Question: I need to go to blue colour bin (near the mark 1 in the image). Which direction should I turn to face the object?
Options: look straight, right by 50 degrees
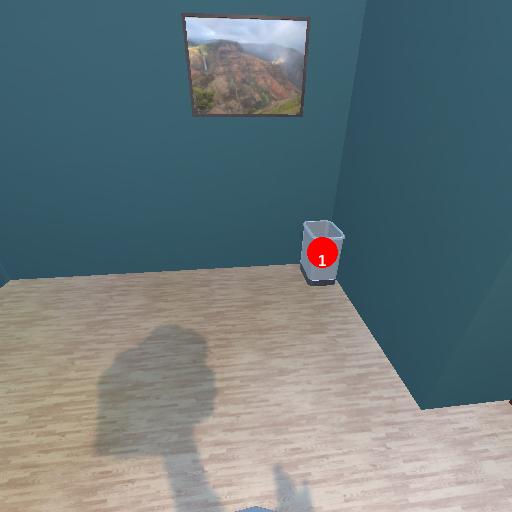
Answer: look straight